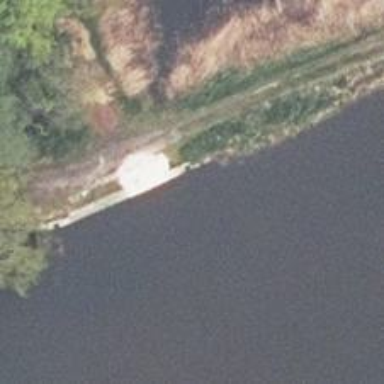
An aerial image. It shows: Weir along the waterway.